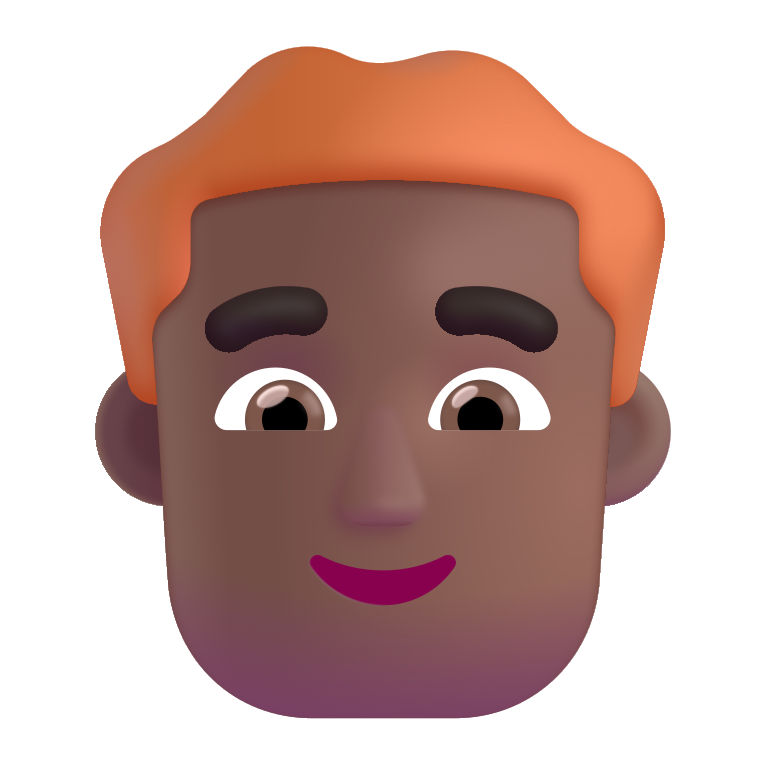
man red hair color  dark